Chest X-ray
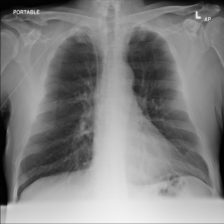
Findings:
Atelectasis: negative
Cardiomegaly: negative
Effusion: negative
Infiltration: negative
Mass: negative
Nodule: negative
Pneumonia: negative
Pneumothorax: negative
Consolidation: negative
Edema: negative
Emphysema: negative
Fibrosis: negative
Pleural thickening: negative
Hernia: negative